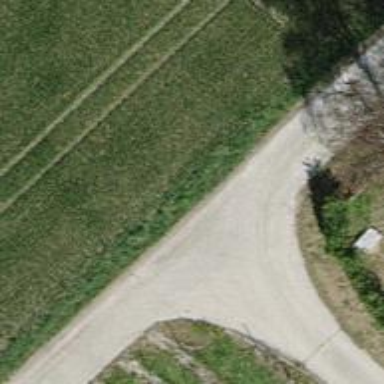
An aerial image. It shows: Paved track with grade1 quality. It is used for agricultural purposes.